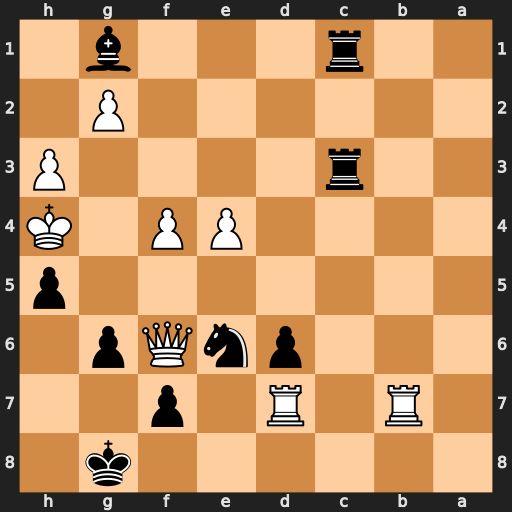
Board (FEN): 6k1/1R1R1p2/3pnQp1/7p/4PP1K/2r4P/6P1/2r3b1
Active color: b
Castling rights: -
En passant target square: -
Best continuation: Bf2+ g3 Bxg3#